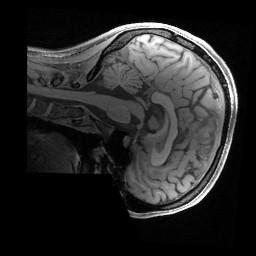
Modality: T1w
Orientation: sagittal
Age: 30
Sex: female
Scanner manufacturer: siemens
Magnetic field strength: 3 T
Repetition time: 2.4 s
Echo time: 0.00241 s